Question: I have a question regarding the 'Leave a Repl'y section at the bottom of the 'Twenty Thirteen' WordPress theme. At the bottom of a page, you will see the area that asks for your Name, Email, Website, and then an option to write in a Comment.
I am wondering if it is possible to change the word , to . I looked in a couple files, but can't seem to find this area in the code. I've looked in the 'Comments.php', as well as the 'content.php' file. At the bottom of the 'content.php' file, I do see the area that I believe is the section that may need to be edited but unsure how to go about doing this.
Here is a screenshot of the area that I am talking about.

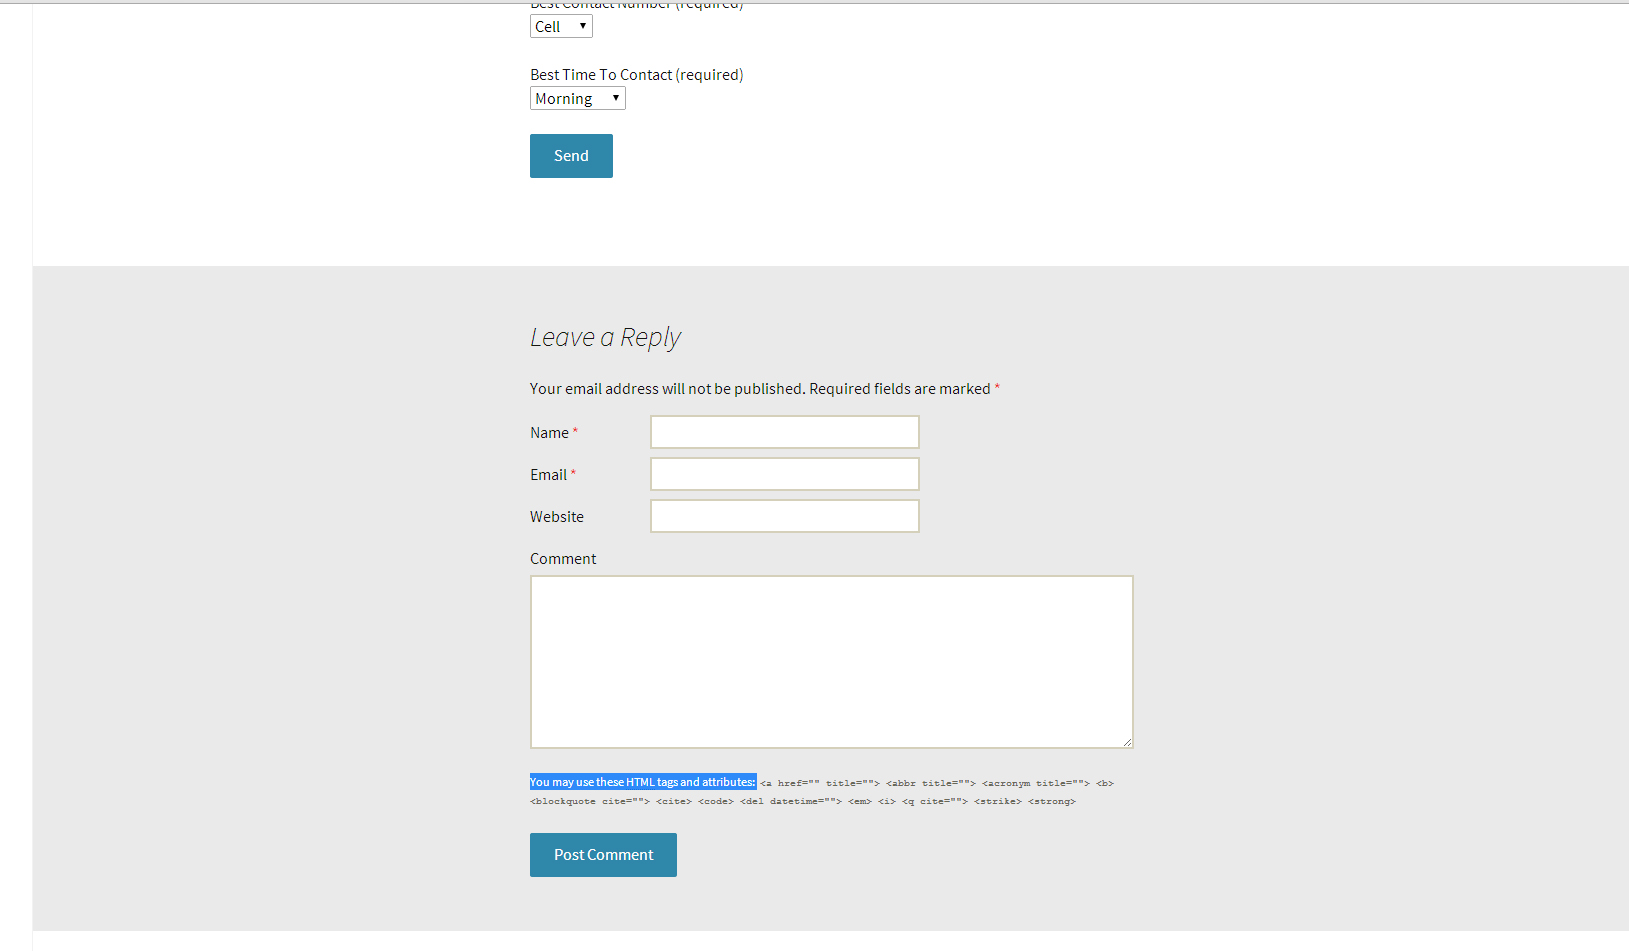
Answer: In the Comments.php for the theme, replace the parameterless call to comment_form (at the bottom). You can pass in your modifications there. No need to modify the Core. See <URL>.